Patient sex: F
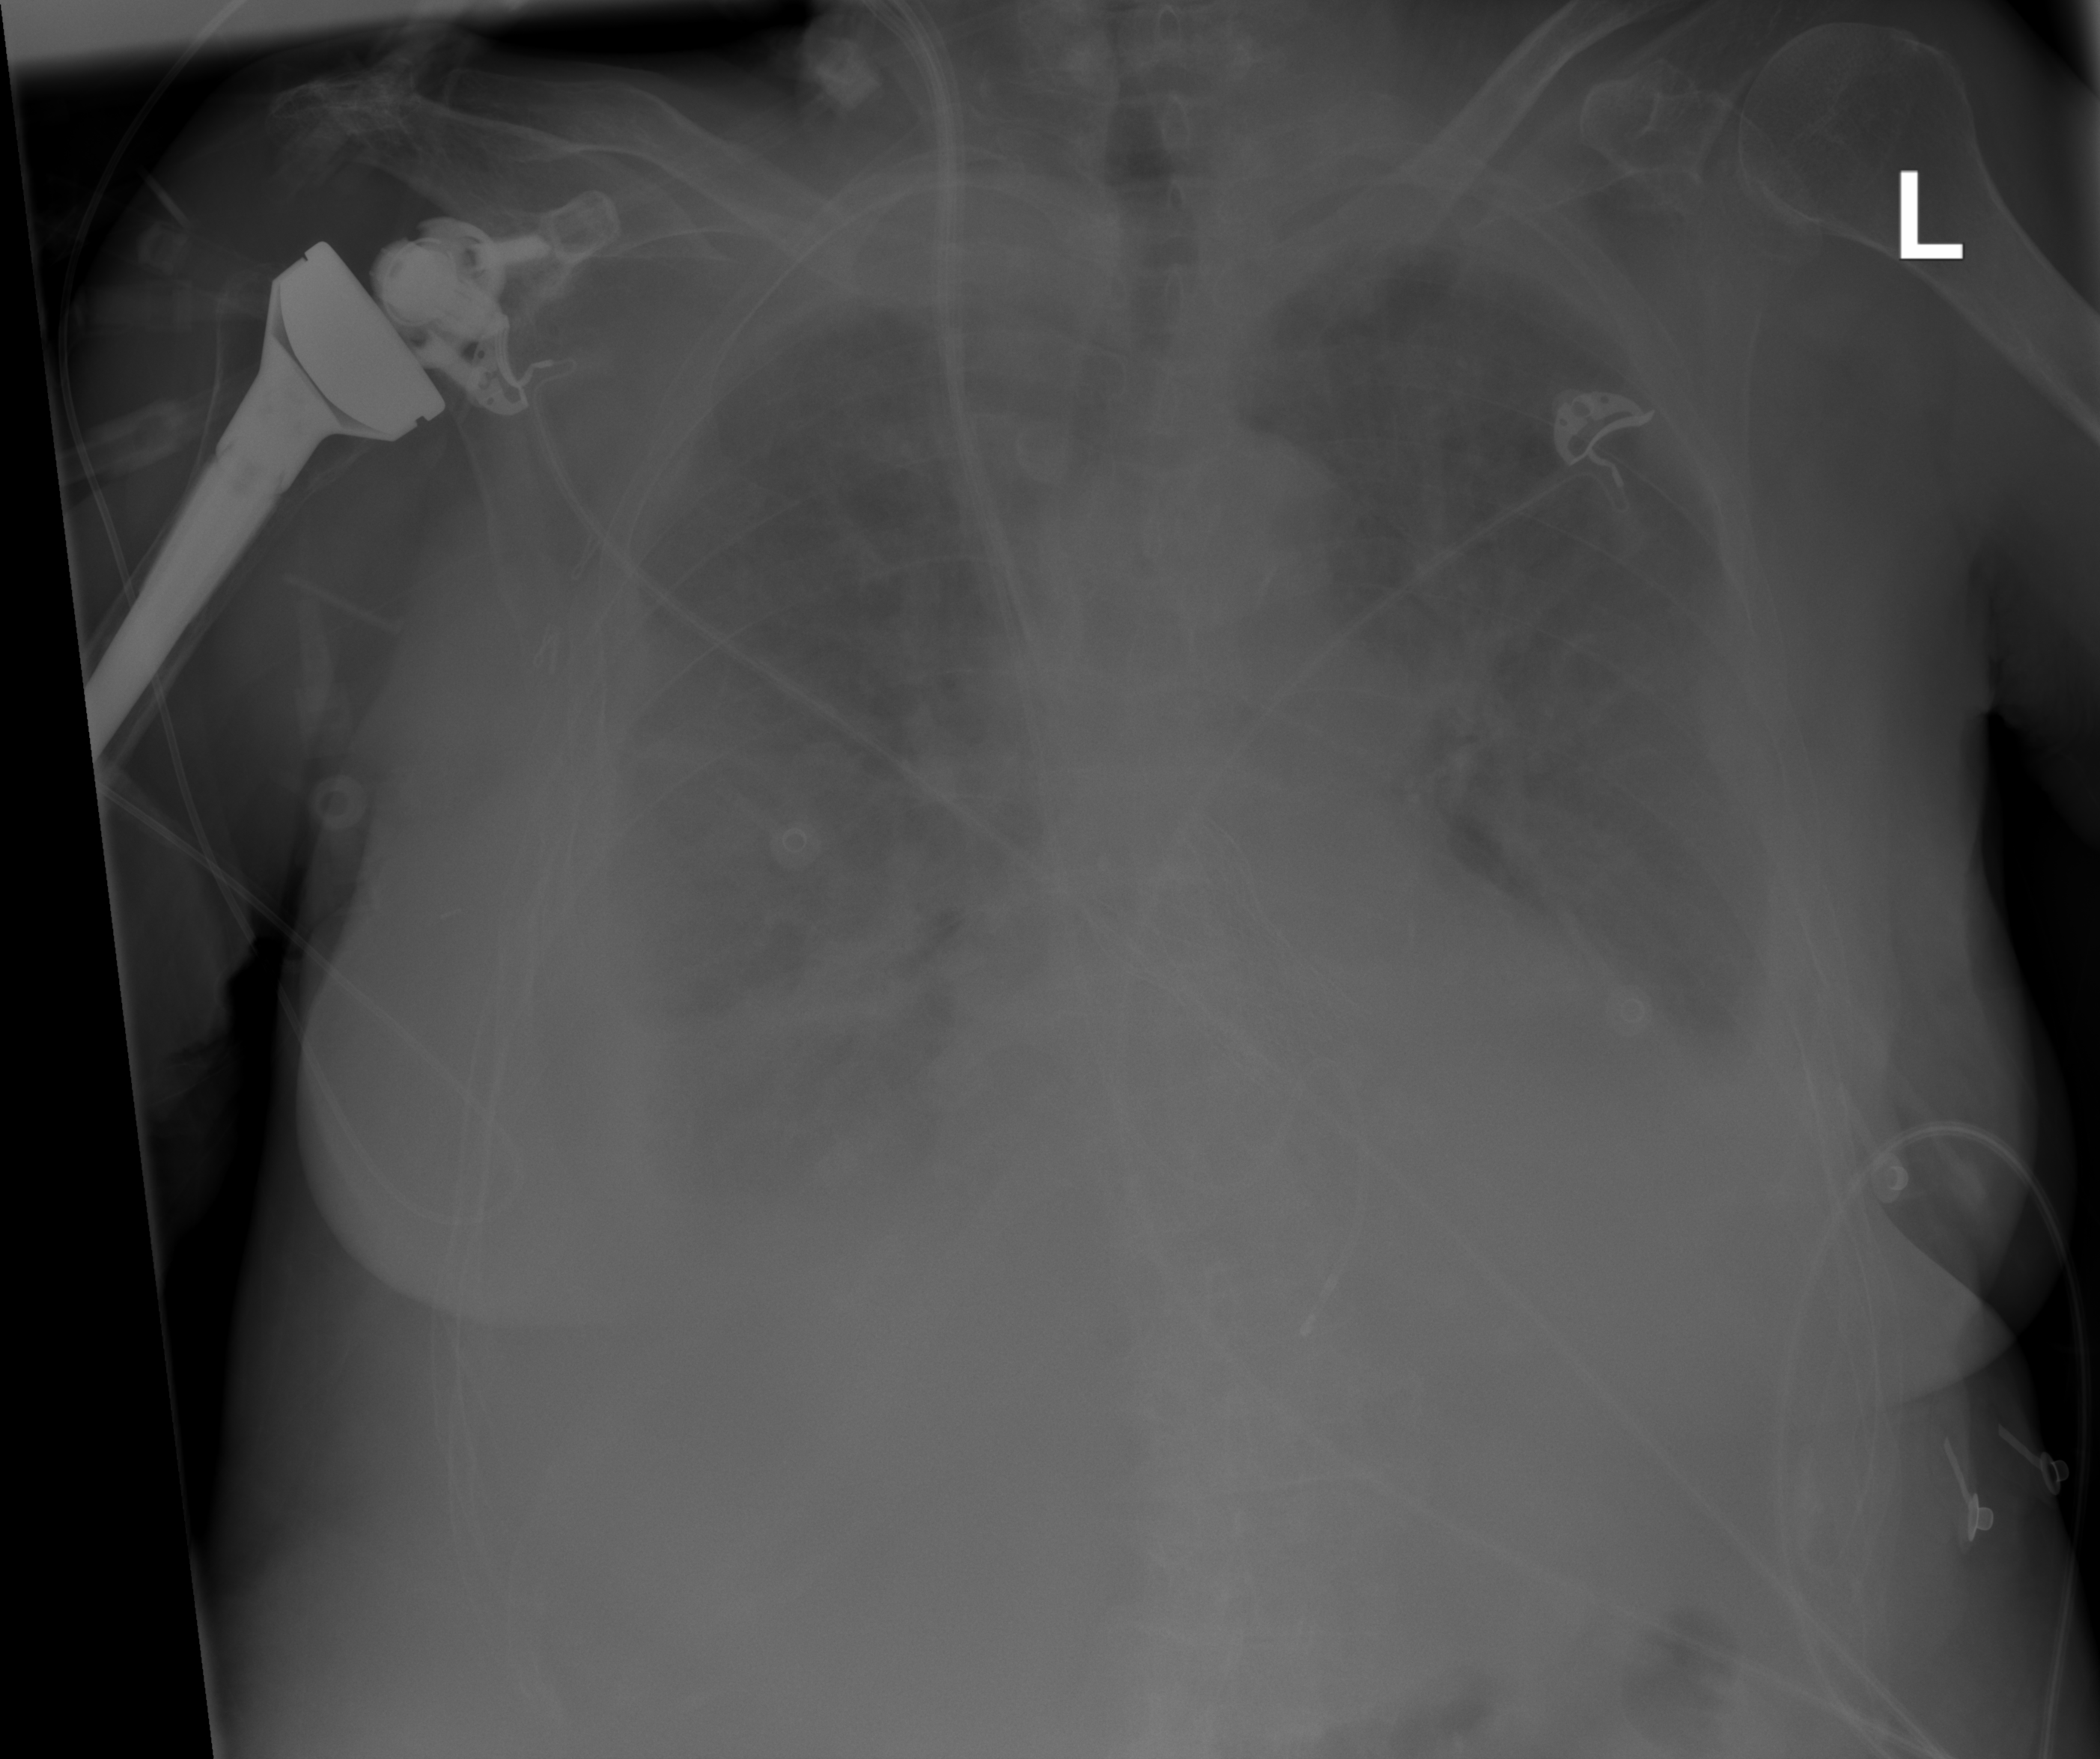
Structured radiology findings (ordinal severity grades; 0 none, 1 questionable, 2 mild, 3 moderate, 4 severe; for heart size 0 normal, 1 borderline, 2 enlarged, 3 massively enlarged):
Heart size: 2
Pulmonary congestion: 3
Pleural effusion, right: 3
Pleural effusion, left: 2
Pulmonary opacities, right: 3
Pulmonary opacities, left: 2
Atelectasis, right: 3
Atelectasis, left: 2